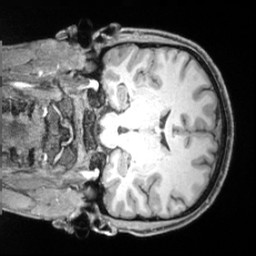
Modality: T1w
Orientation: coronal
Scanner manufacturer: siemens
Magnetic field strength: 3 T
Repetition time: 2.55 s